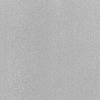
Atmospheric dust classification: dusty